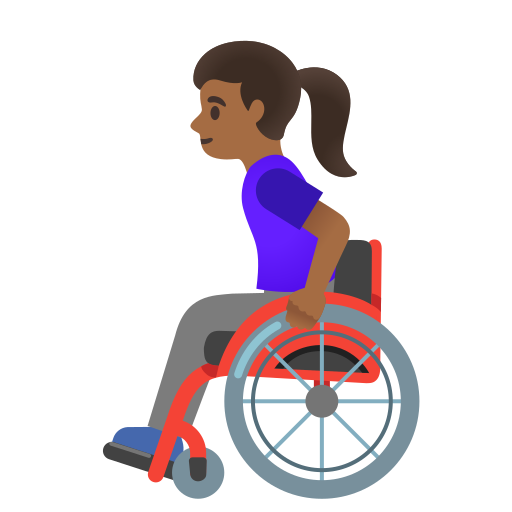
Emoji: 👩🏾‍🦽